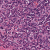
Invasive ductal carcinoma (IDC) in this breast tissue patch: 1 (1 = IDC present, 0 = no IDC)